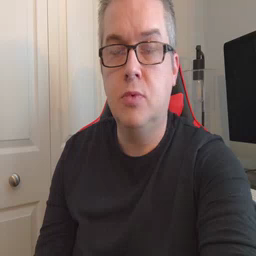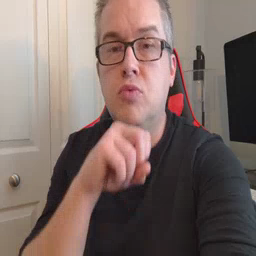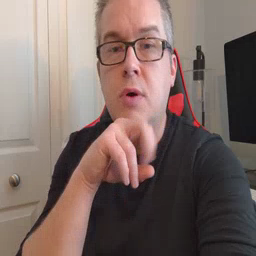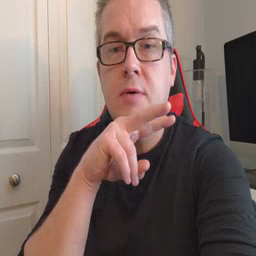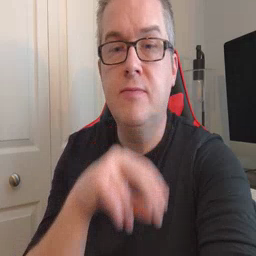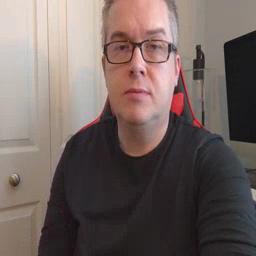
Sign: frog